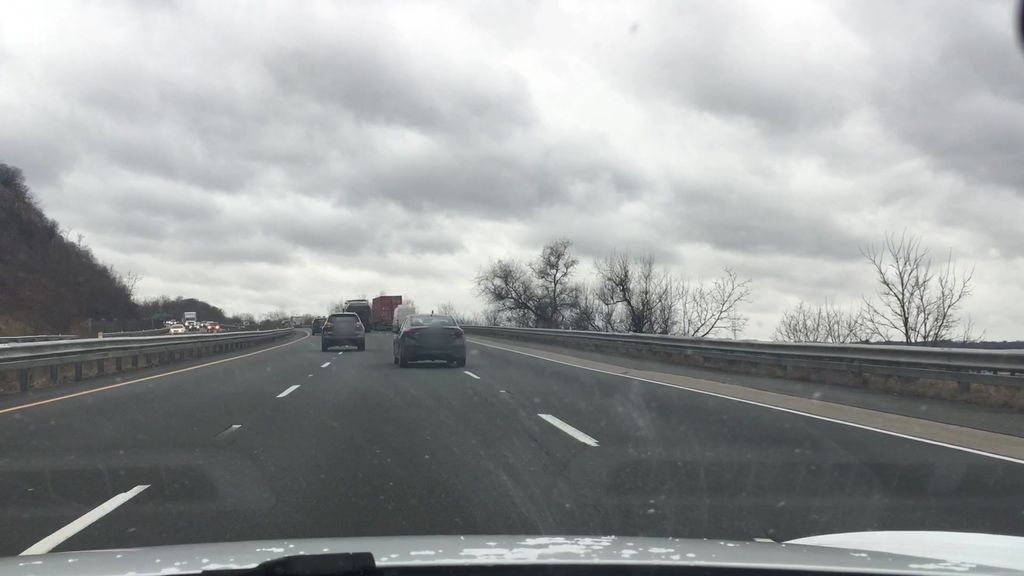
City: hamilton